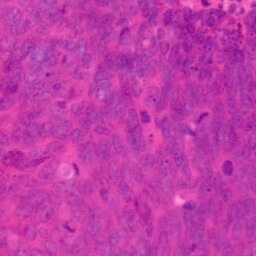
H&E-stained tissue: Colon